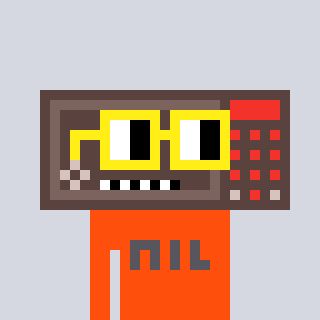
a pixel art character with square yellow glasses, a wallsafe-shaped head and a orange-colored body on a cool background